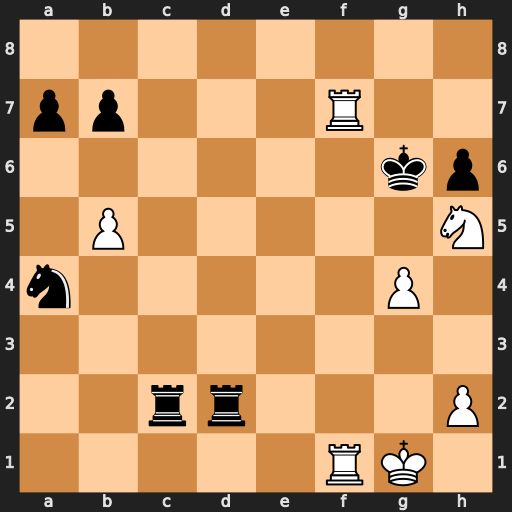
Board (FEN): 8/pp3R2/6kp/1P5N/n5P1/8/2rr3P/5RK1
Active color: w
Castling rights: -
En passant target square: -
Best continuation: Rg7#